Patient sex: M
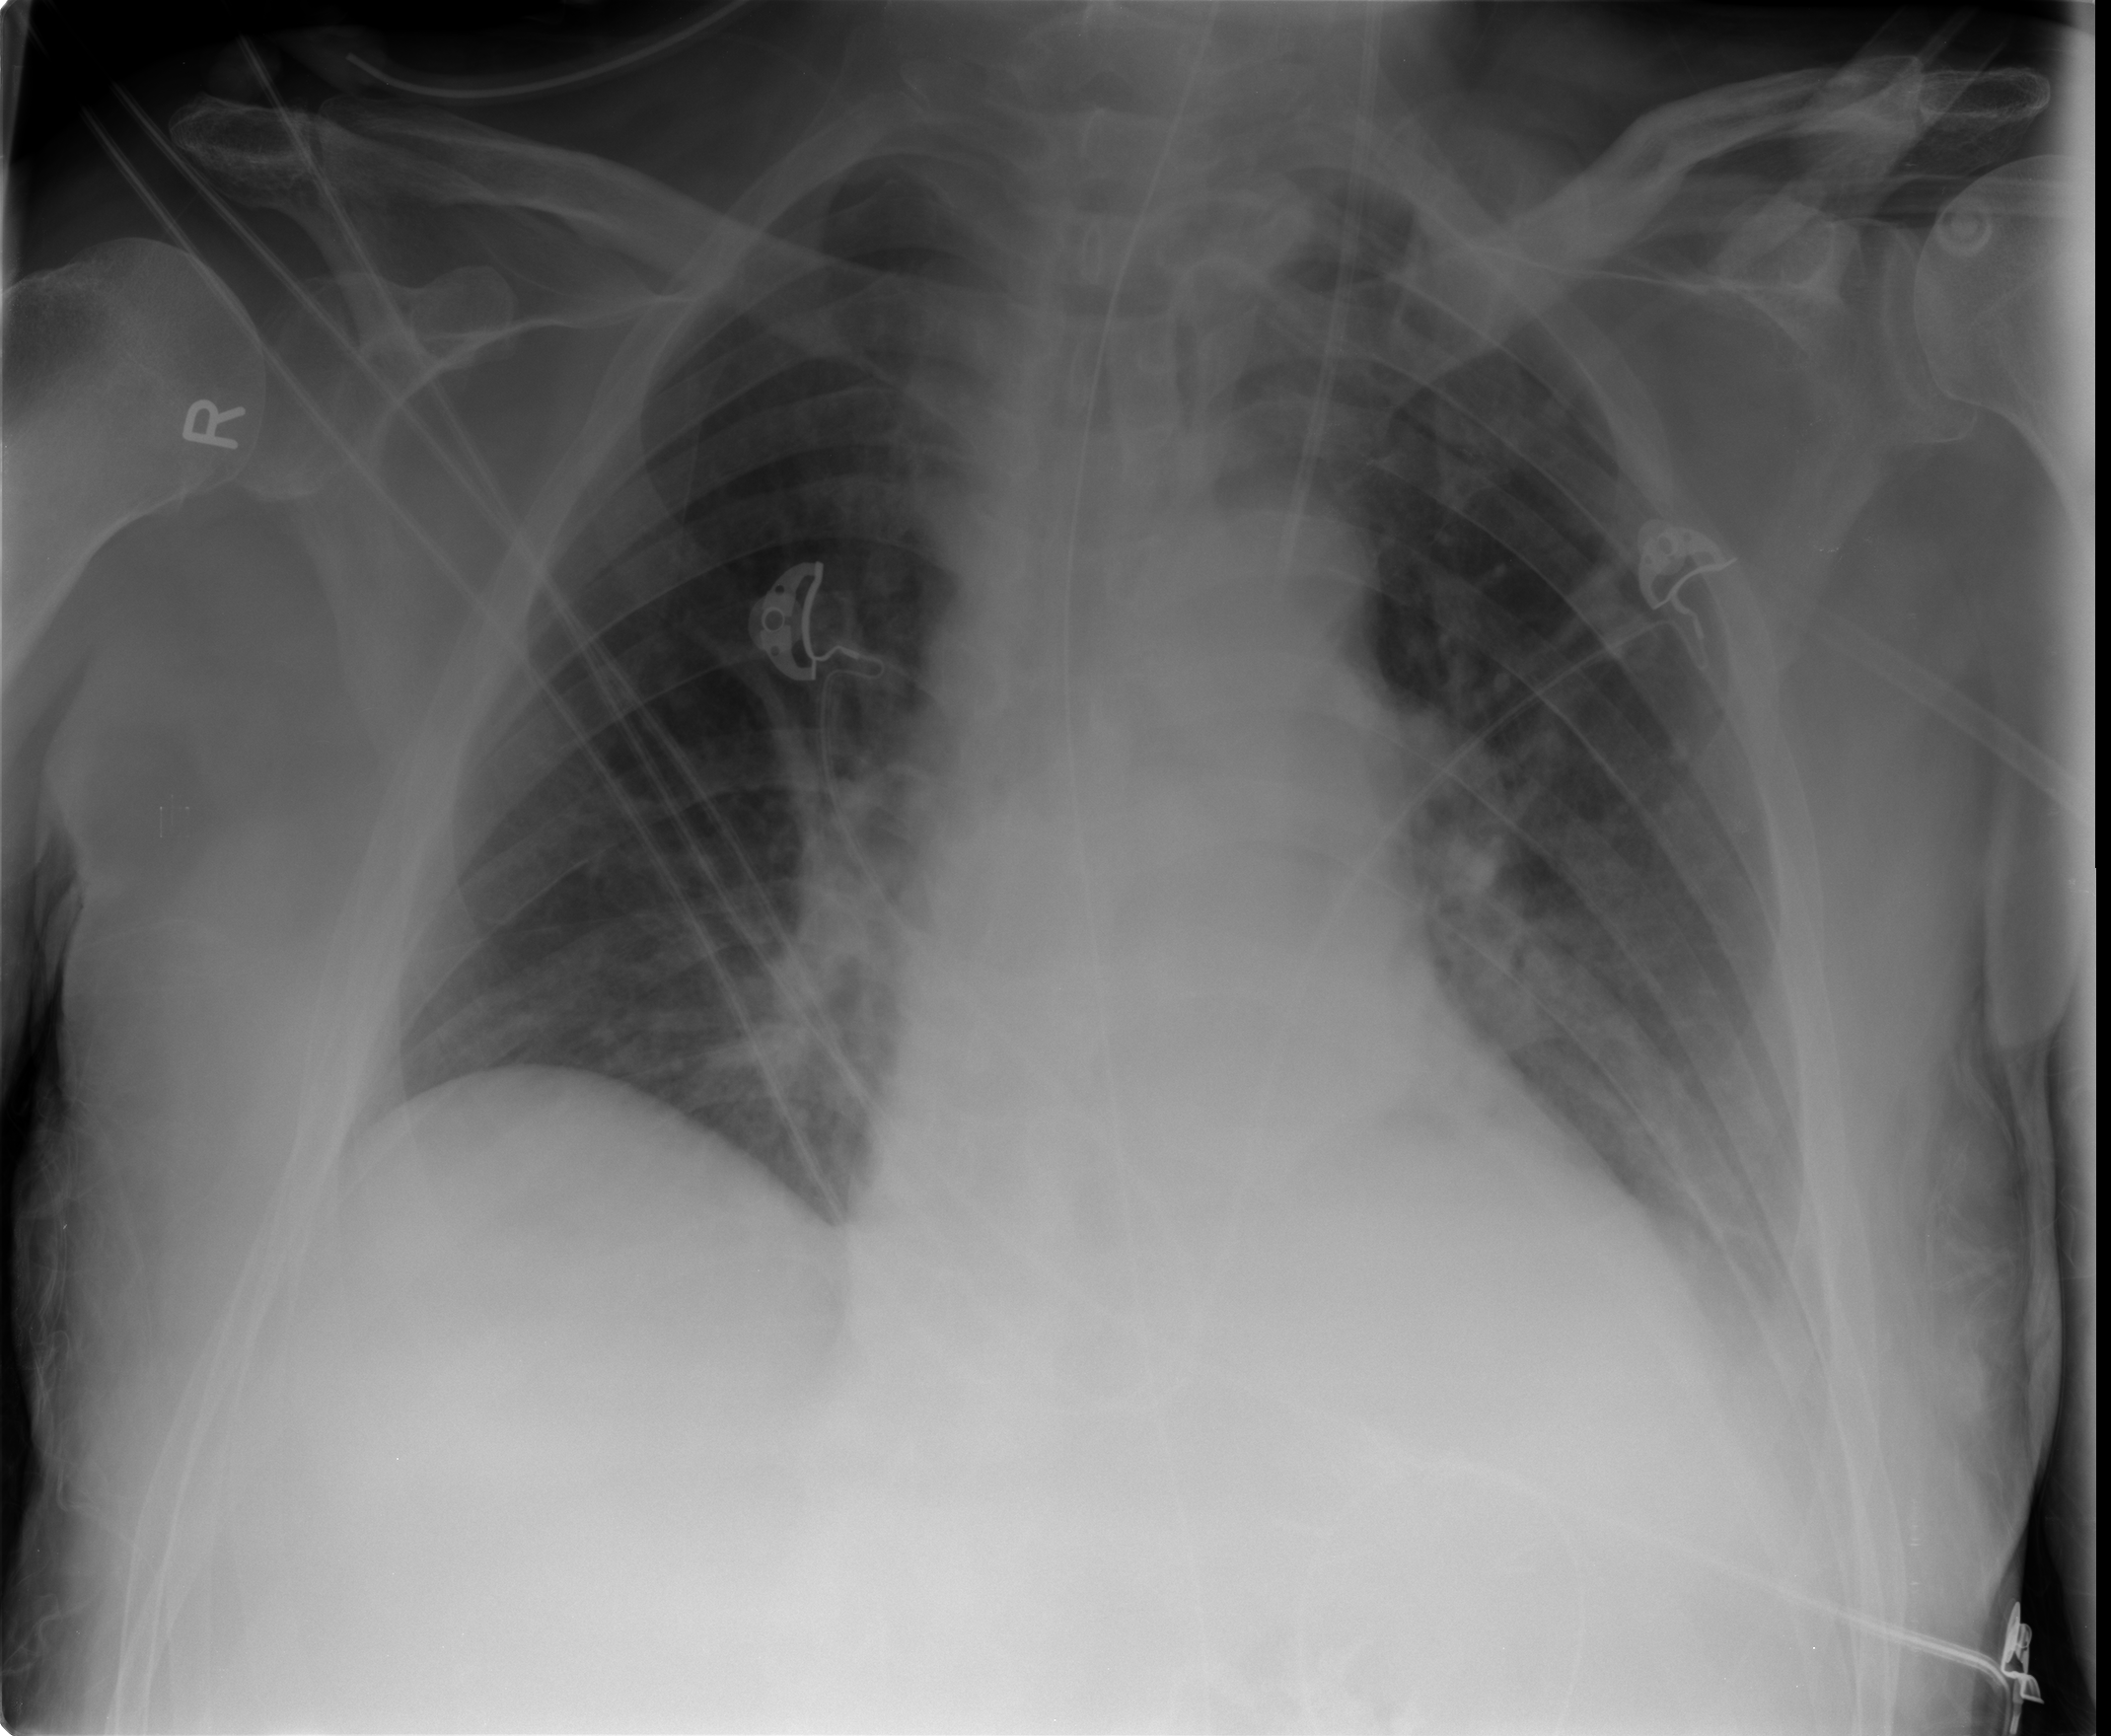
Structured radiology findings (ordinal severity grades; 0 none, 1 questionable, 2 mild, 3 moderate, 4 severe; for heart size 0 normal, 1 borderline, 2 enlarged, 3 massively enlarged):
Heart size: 0
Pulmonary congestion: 0
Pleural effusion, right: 0
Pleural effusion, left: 1
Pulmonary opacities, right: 0
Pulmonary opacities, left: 0
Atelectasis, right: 2
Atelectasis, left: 2